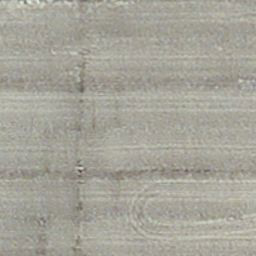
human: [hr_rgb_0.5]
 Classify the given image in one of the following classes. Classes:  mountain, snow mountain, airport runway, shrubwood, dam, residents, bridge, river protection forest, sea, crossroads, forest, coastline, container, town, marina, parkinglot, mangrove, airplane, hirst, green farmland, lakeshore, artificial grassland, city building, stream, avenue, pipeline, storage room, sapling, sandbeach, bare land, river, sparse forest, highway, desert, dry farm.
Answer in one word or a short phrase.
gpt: dry farm